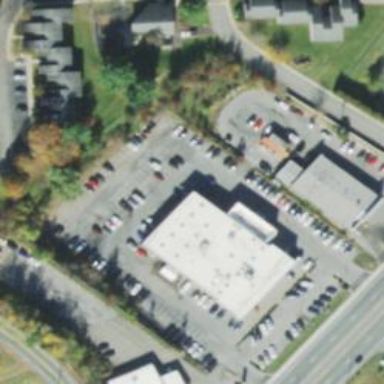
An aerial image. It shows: Building that houses car shop.